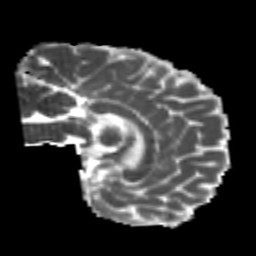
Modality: MD
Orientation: sagittal
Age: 21
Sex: male
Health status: healthy
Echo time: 0.074 s